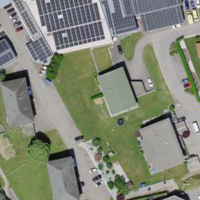
EUNIS habitat code: 54
Species observed at this site:
Filipendula ulmaria